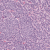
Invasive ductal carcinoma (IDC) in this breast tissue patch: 1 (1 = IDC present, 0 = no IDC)